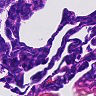
Metastatic tissue present: no